Interaction volume radius: 5 \u00c5
Interaction volume height: 10 \u00c5
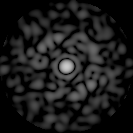
Disorder parameter: 0.8002